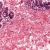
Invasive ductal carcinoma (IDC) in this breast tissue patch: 0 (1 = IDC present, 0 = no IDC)